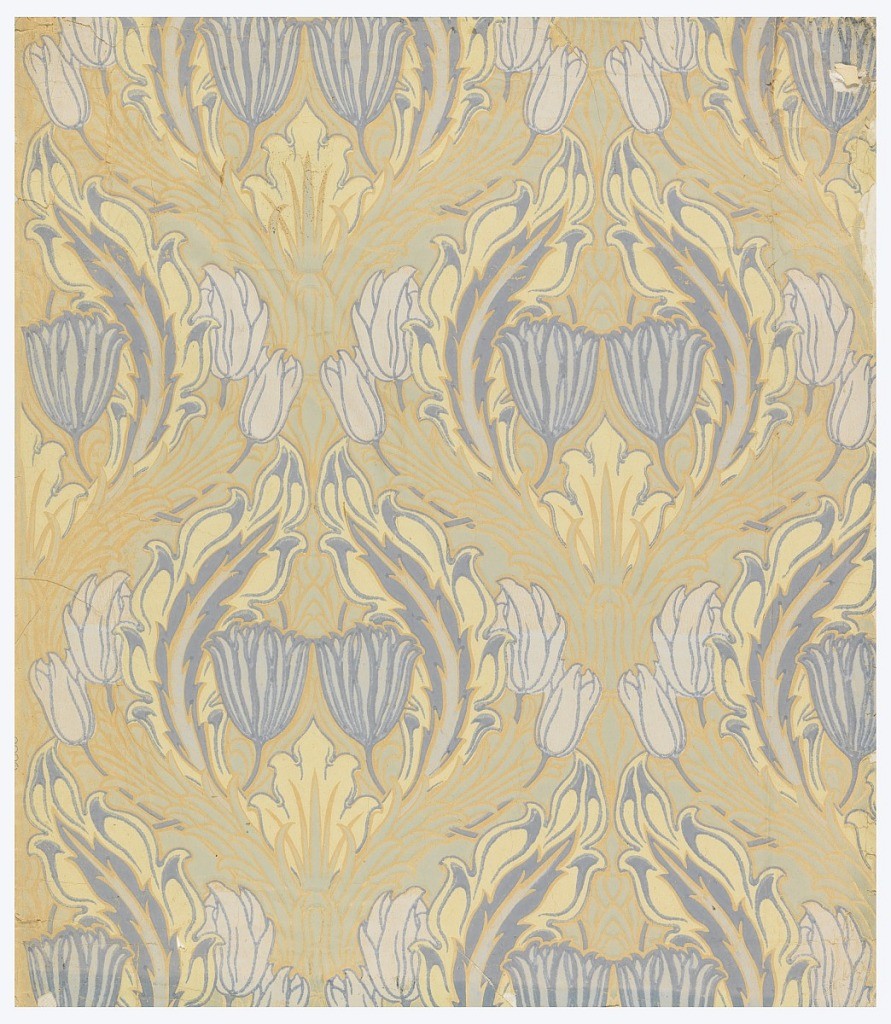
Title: Sidewall
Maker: Walter Crane, English, 1845–1915
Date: ca. 1890
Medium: Machine-printed paper
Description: Very stylized blue tulips, white tulips and acanthus leaves forming cartouche. Light blue design in background. Appears to be printed on ungrounded paper. Art nouveau in style.